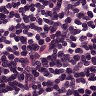
Metastatic tissue present: no